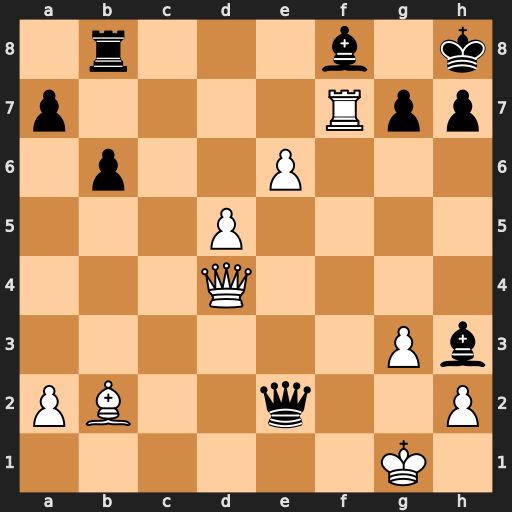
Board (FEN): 1r3b1k/p4Rpp/1p2P3/3P4/3Q4/6Pb/PB2q2P/6K1
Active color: w
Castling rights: -
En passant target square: -
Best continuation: Rxf8+ Rxf8 Qxg7#